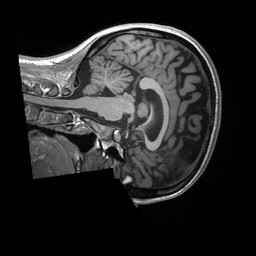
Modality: T1w
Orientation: sagittal
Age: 28
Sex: female
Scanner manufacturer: siemens
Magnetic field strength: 3 T
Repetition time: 2.4 s
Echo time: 0.00224 s